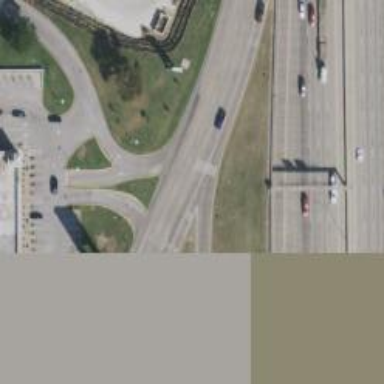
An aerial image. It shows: Secondary road with frontage road.